Question: i created a list of items using a display:block css propery.
the display:block property created a list of items in english that are left-to-right.
i translated the items to Hebrew, which is right-to-left but the text stays on the left.
i need to make the display:block text stick to the right side (right-to-left).
i tried:
direction:rtl;
text-align:right
and even float:right
nothing effect the display:block.
as you can see in the example the list stick to the left and ignores the above properties i added:

how can i make a disply:block have text right-to-left
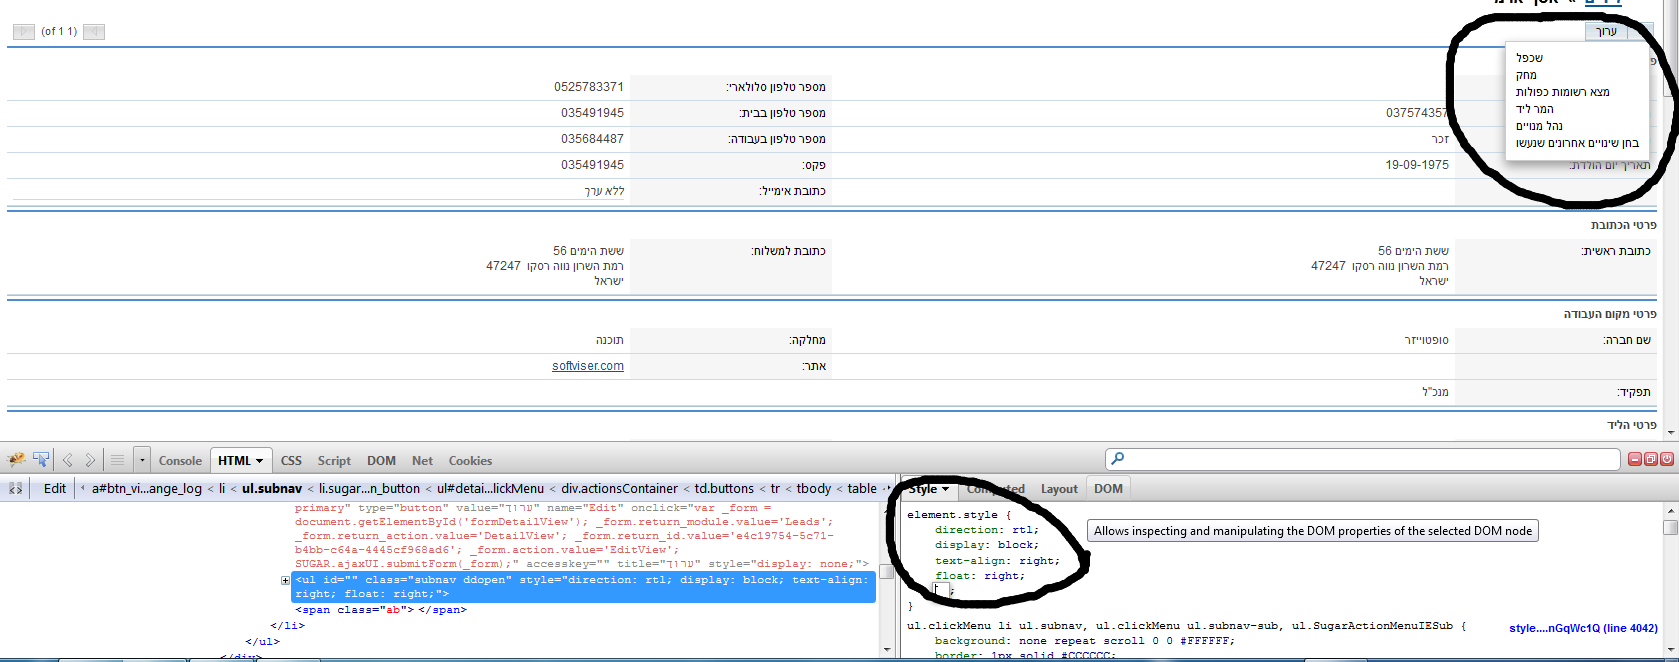
Answer: The 'text-align: right' setting is sufficient, but in your code, some part (not visible in the screen shot) overrides it somehow, either on the 'ul' element or on the inner 'li' elements.